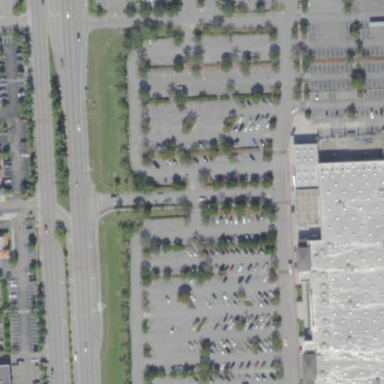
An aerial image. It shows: Retail area.